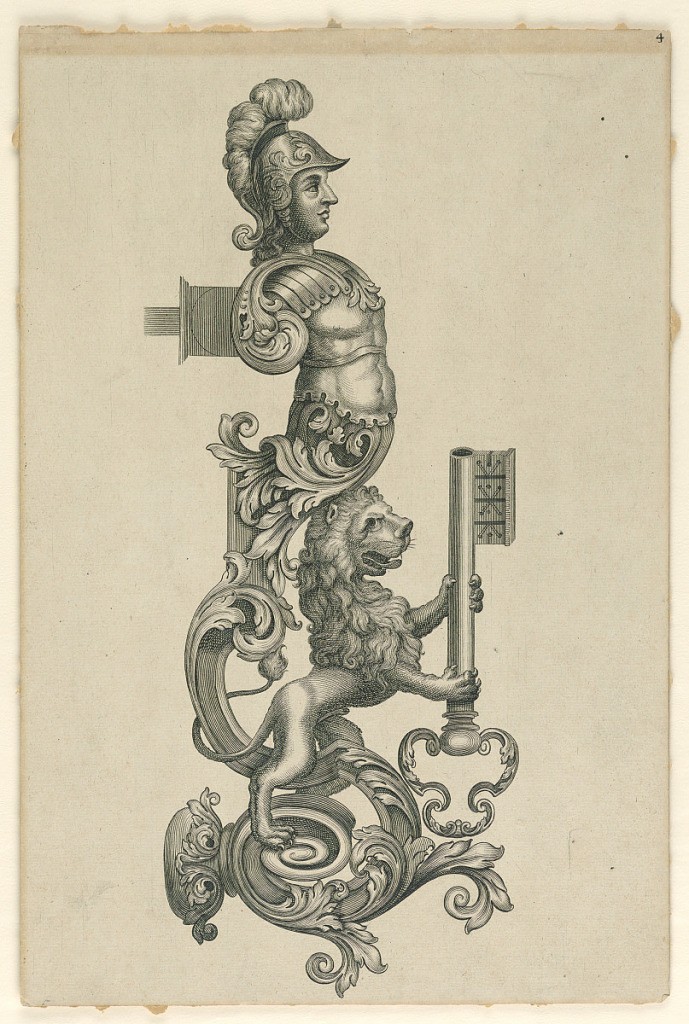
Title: Grotesque Design
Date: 18th century
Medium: Engraving on paper
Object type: Print
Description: At top, a half figure of a soldier dressed in the antique style, his body terminating in an acanthus leaf. Below, a lion holds a key.